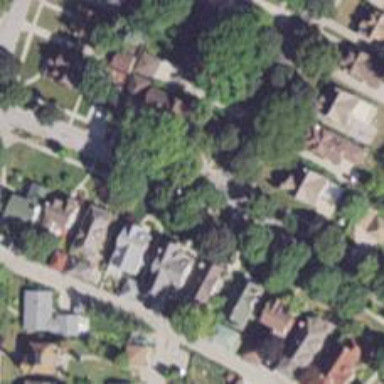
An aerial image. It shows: Residential road with separate sidewalk.